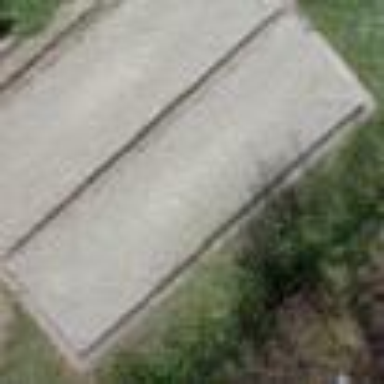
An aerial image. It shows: Pitch designated for boules game.